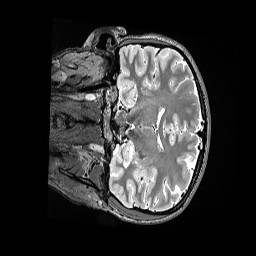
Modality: T2w
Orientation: coronal
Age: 22
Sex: female
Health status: ill
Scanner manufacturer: siemens
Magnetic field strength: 3 T
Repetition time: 3.2 s
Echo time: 0.564 s